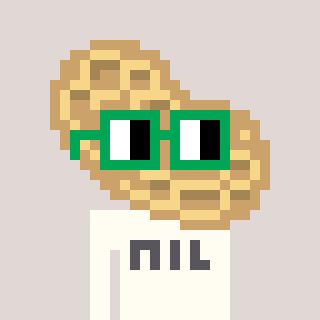
a pixel art character with square green glasses, a peanut-shaped head and a grayscale-colored body on a warm background